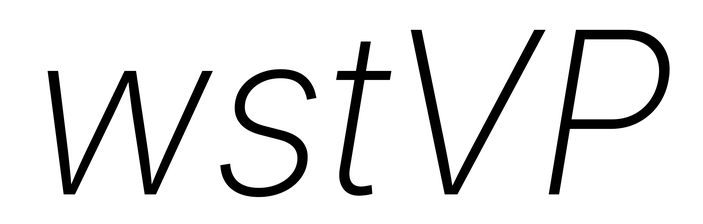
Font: Inter-Italic_ExtraLight_Italic